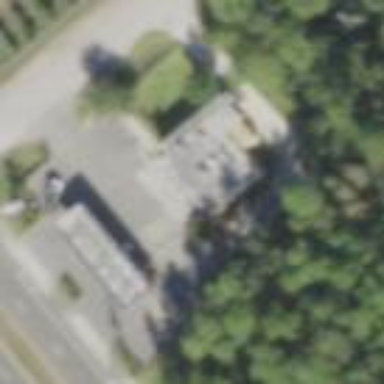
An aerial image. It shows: Fuel station.